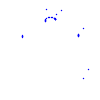
Particle: proton